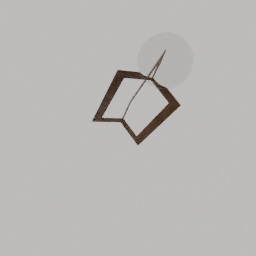
Label: decoration